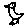
Label: bird